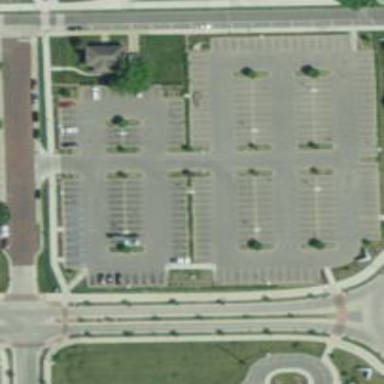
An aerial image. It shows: Parking lot with surface designation.